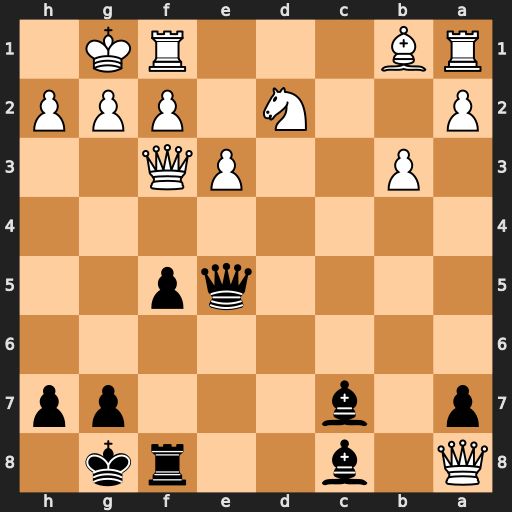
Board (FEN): Q1b2rk1/p1b3pp/8/4qp2/8/1P2PQ2/P2N1PPP/RB3RK1
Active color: b
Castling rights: -
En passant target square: -
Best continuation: Qxh2#